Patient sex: M
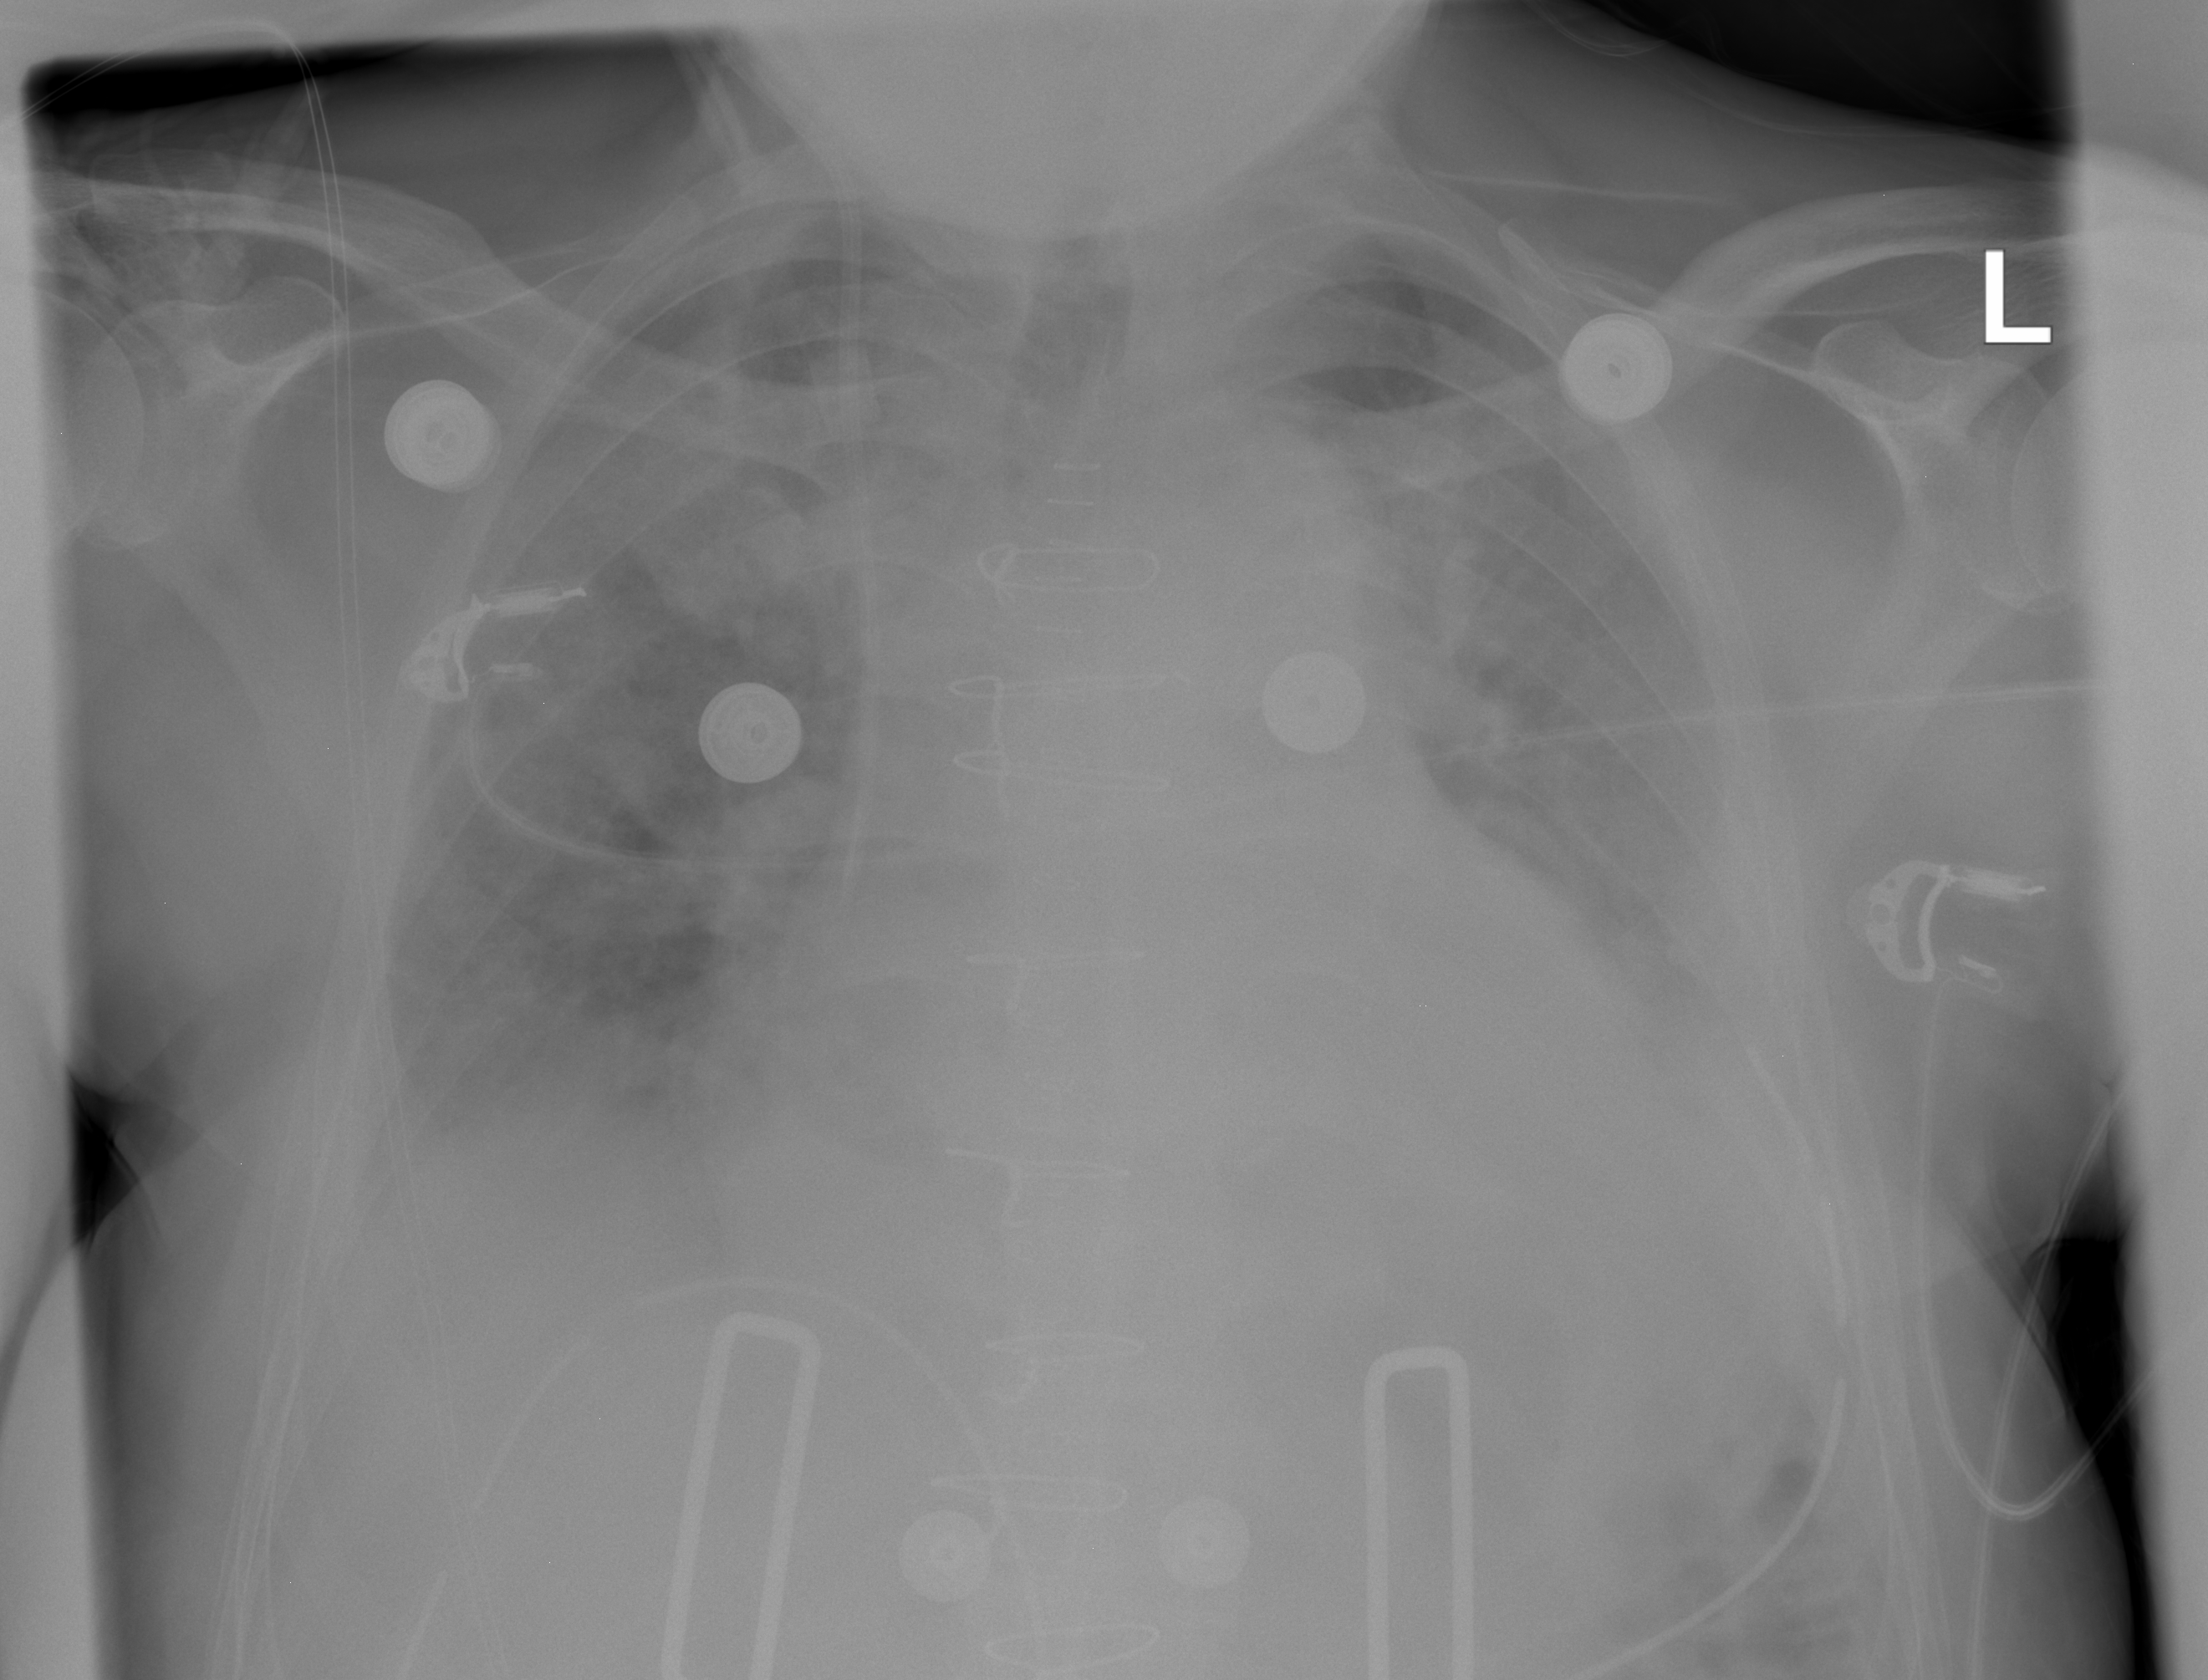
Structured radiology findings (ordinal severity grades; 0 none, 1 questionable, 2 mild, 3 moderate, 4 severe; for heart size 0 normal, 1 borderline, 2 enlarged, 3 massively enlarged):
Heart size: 2
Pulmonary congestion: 3
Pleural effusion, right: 2
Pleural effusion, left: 3
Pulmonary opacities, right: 2
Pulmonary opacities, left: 1
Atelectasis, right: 2
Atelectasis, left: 2